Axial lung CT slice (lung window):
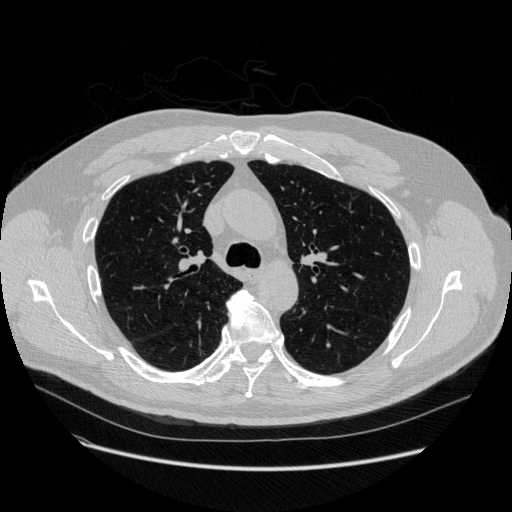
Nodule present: no